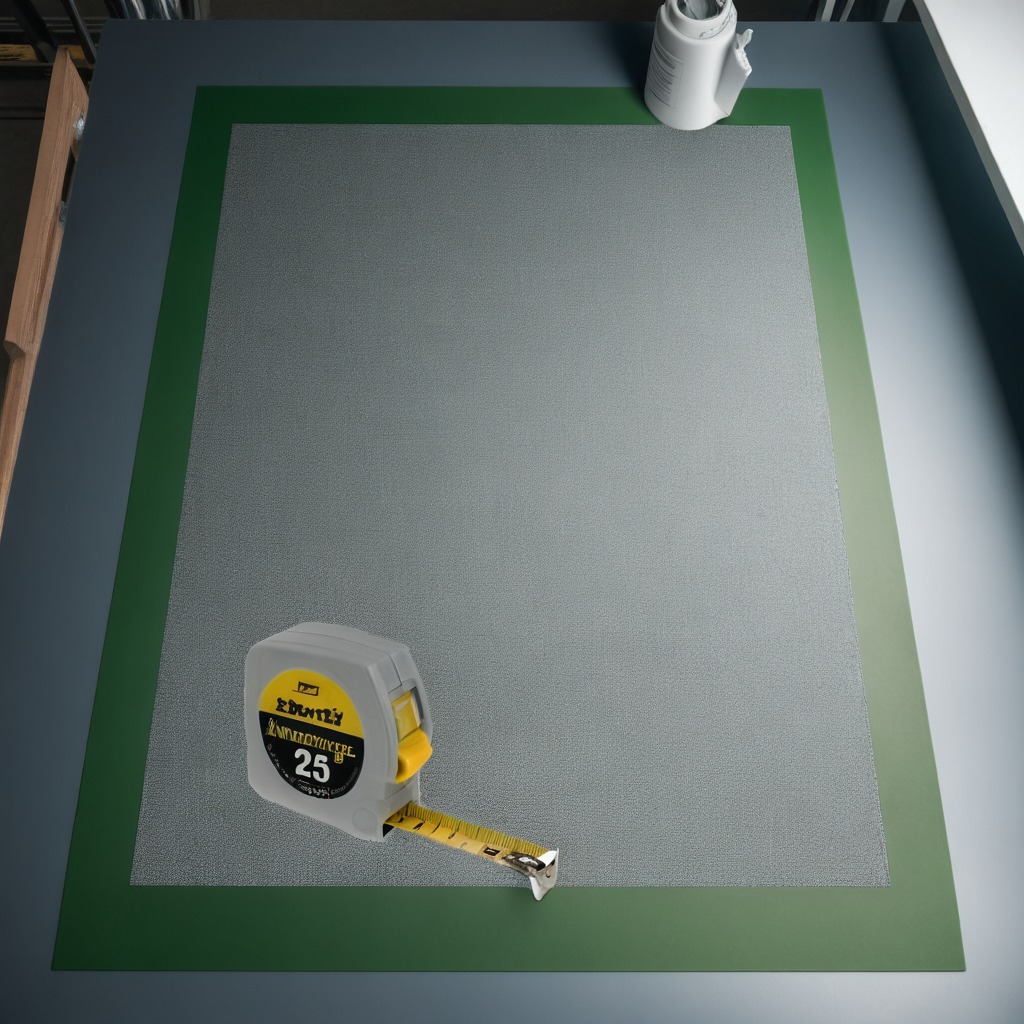
A measuring tape is lying on the green rubber mat inside a workshop under bright overhead lighting crisp shadows high clarity worn but beneath the mat.